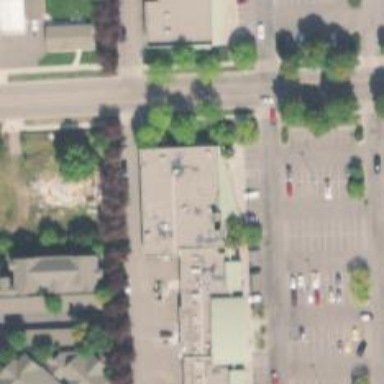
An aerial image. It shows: Healthcare clinic.